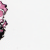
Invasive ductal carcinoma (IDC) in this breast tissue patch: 0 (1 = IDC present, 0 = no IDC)